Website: bh-photo
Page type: customer-info-address
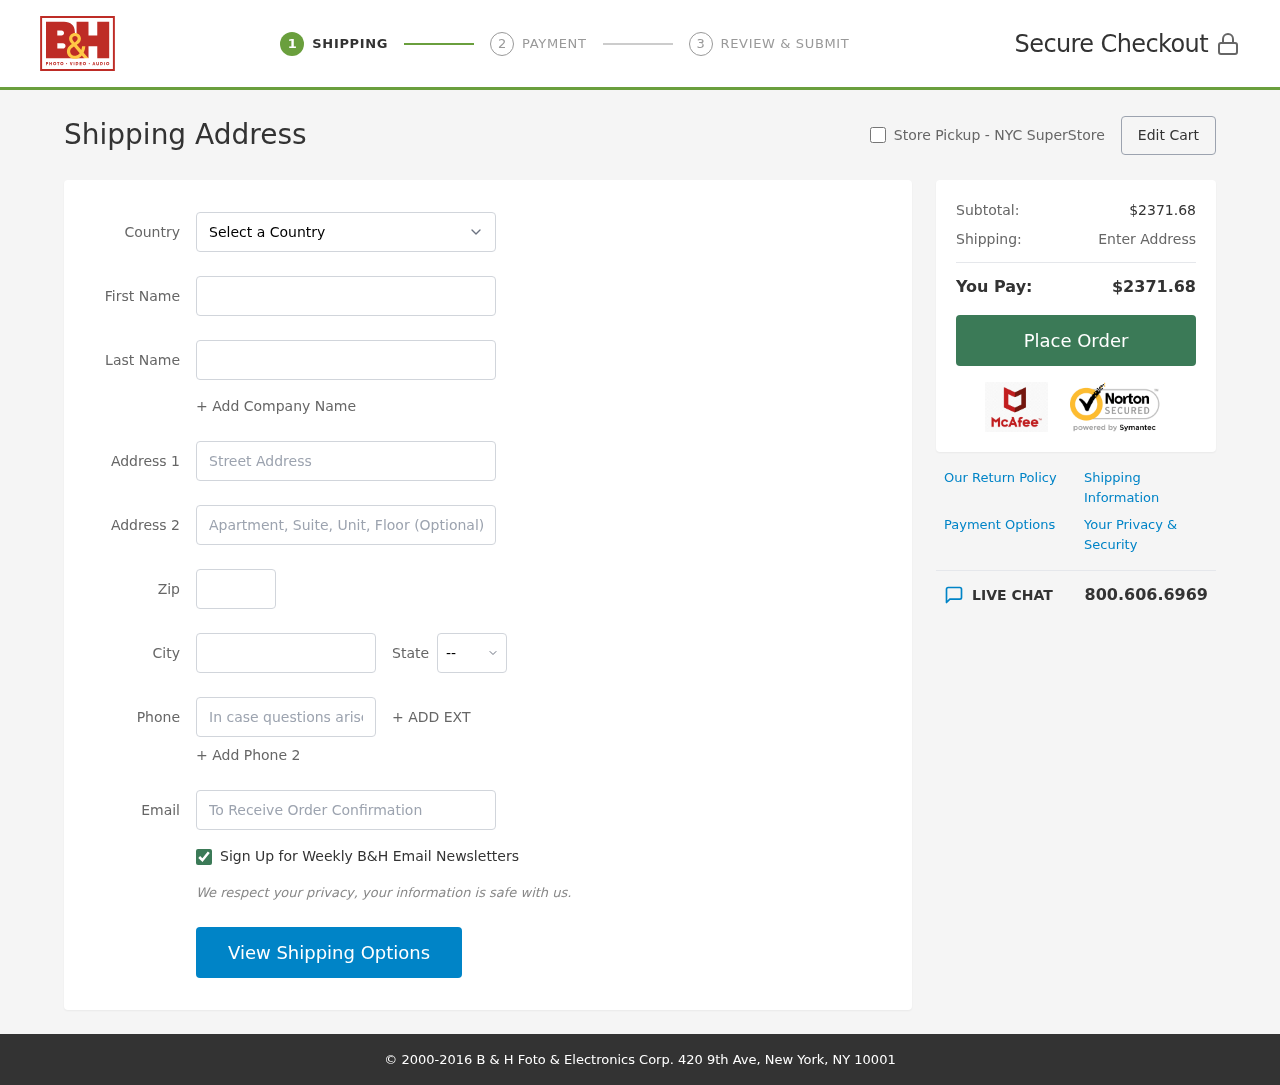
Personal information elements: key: PII_CITY
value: Fernandezberg
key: PII_COUNTRY
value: United States
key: PII_EMAIL
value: lori.lewis@yahoo.com
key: PII_FIRSTNAME
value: Lori
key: PII_LASTNAME
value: Lewis
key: PII_PHONE
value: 6286499133
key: PII_POSTCODE
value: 67933
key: PII_STATE_ABBR
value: KY
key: PII_STREET
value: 89274 Le Estate
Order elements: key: ORDER_SUBTOTAL
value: $2371.68
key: ORDER_TOTAL
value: $2371.68